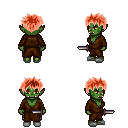
a pixel art fantasy rpg character, female body template, orc, green skin, brown robe, metal pants, red bedhead hairstyle, white slippers, dagger, four views (front, back, left, right), 2x2 character sprite sheet, small pixel art, hard edges, no anti-aliasing